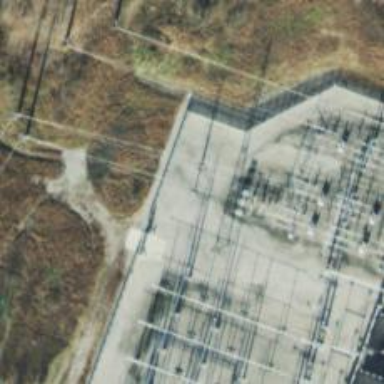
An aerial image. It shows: Power tower.